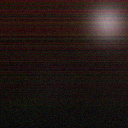
Screen state: off